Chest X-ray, PA view. Patient: 53 years old, sex M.
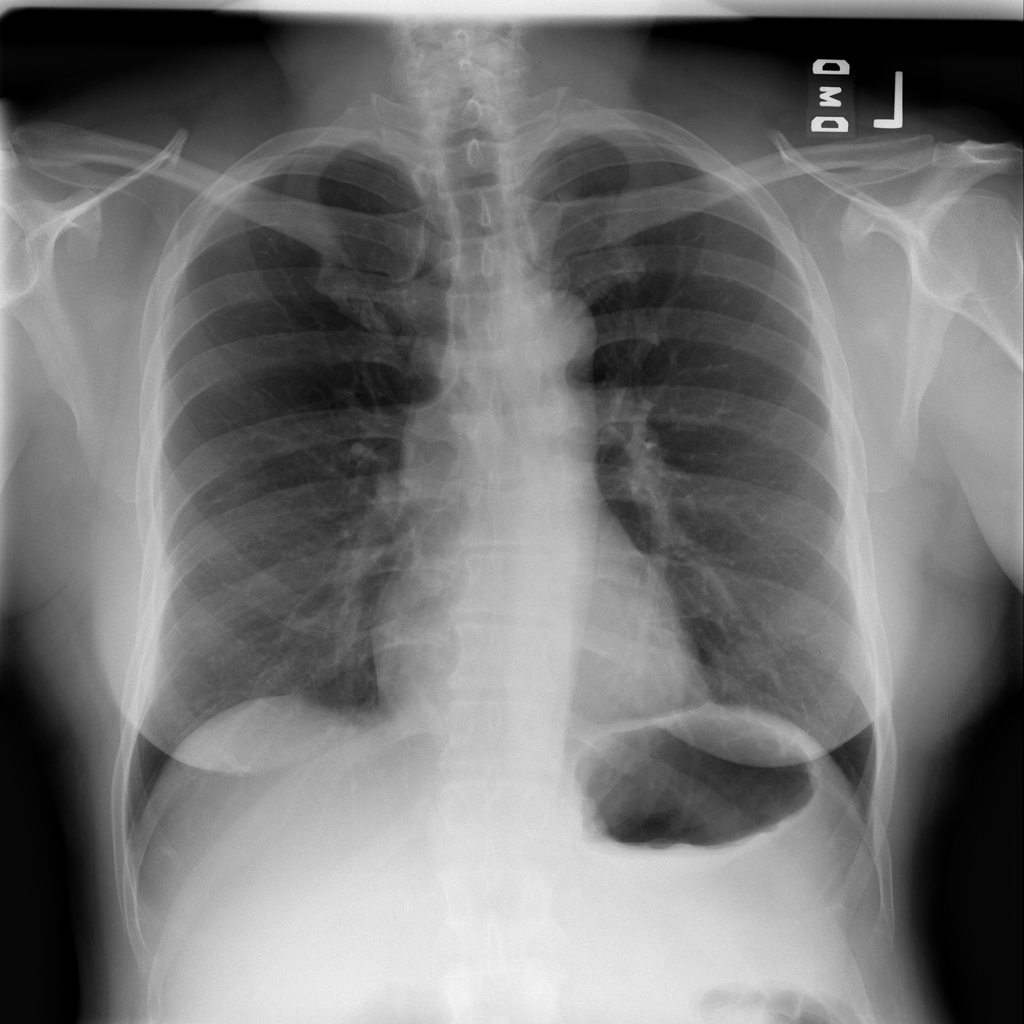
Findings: No Finding